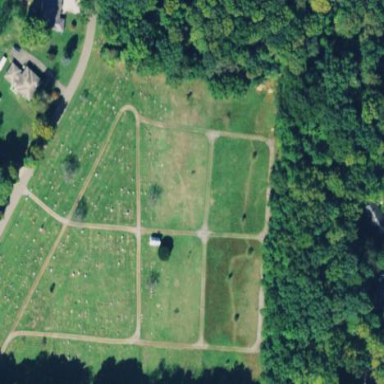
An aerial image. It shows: Grave yard.